Interaction volume radius: 10 \u00c5
Interaction volume height: 15 \u00c5
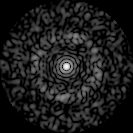
Disorder parameter: 0.8354